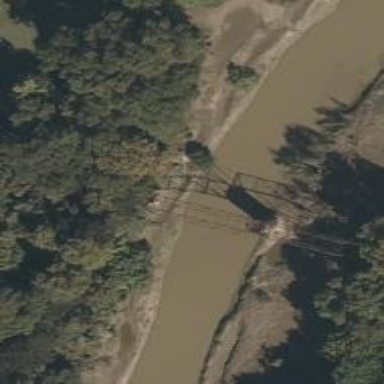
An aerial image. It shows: Abandoned road bridge.